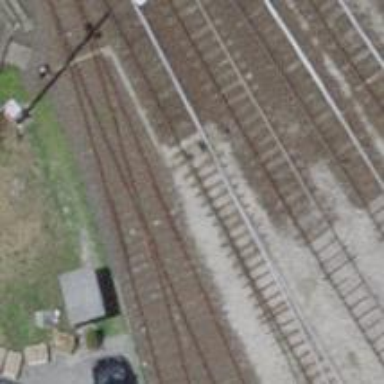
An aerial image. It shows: Single-track railway yard.